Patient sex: F
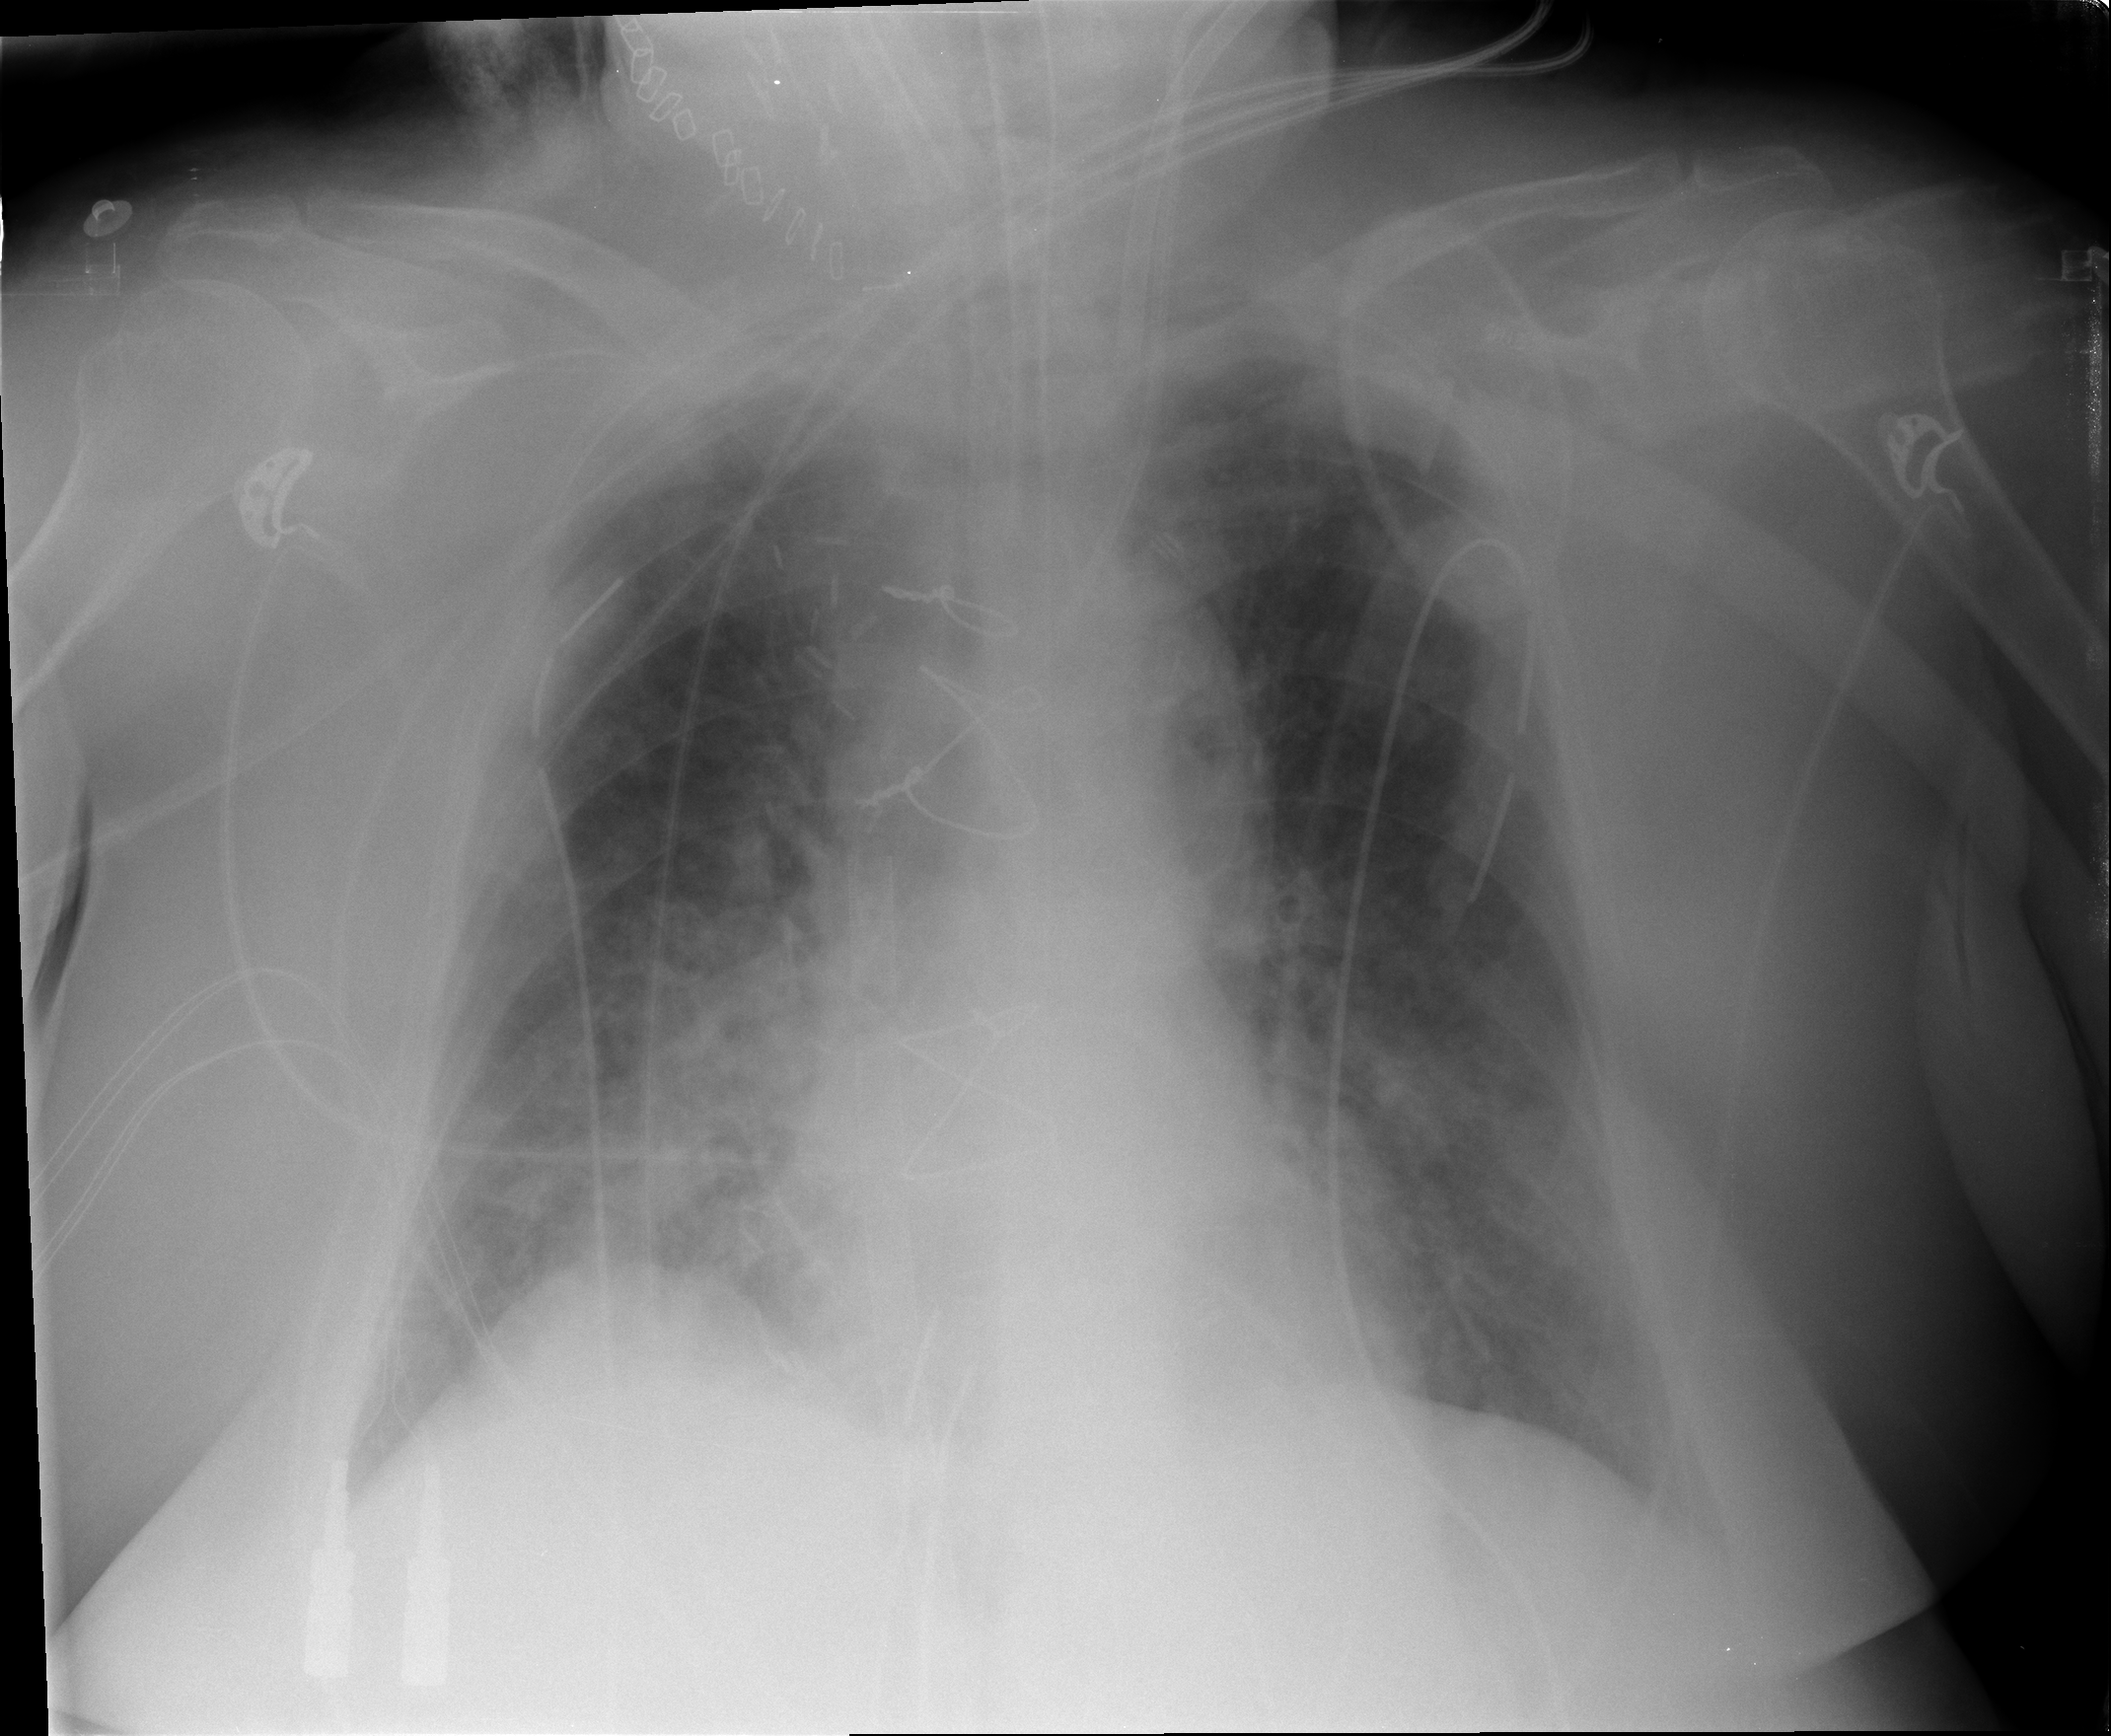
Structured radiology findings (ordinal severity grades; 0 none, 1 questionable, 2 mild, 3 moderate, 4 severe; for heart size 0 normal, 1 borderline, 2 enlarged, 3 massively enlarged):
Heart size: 0
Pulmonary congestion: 2
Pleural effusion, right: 0
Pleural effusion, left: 0
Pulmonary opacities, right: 3
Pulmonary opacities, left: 2
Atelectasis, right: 1
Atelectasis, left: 0